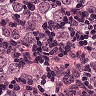
Metastatic tissue present: yes